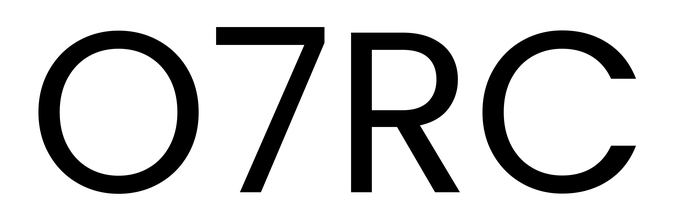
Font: Poppins-Regular